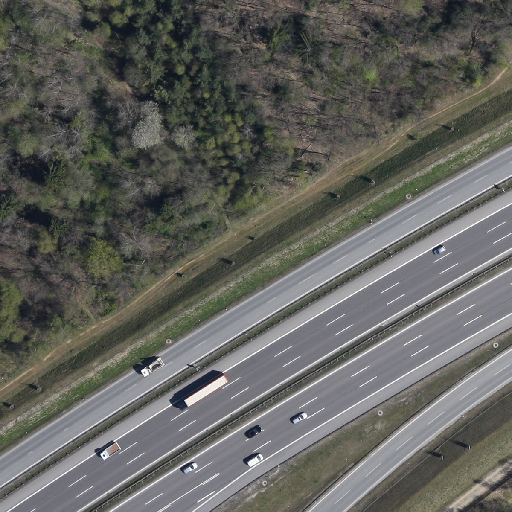
Referring expression: light-duty vehicle